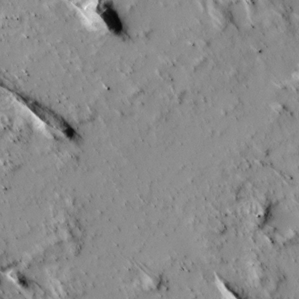
Label: non_frost